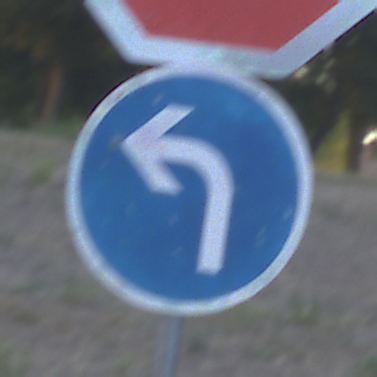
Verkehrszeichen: VorgeschriebeneFahrtrichtungLinks
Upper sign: Stop
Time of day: SunriseSunset
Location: Outdoor (Urban)
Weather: Clear
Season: NotSpecified
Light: Natural